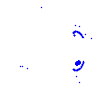
Particle: pion